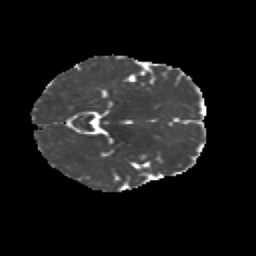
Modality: MD
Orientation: axial
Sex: female
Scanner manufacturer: siemens
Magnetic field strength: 3 T
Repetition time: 5 s
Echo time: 0.071 s